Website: bh-photo
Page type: payment
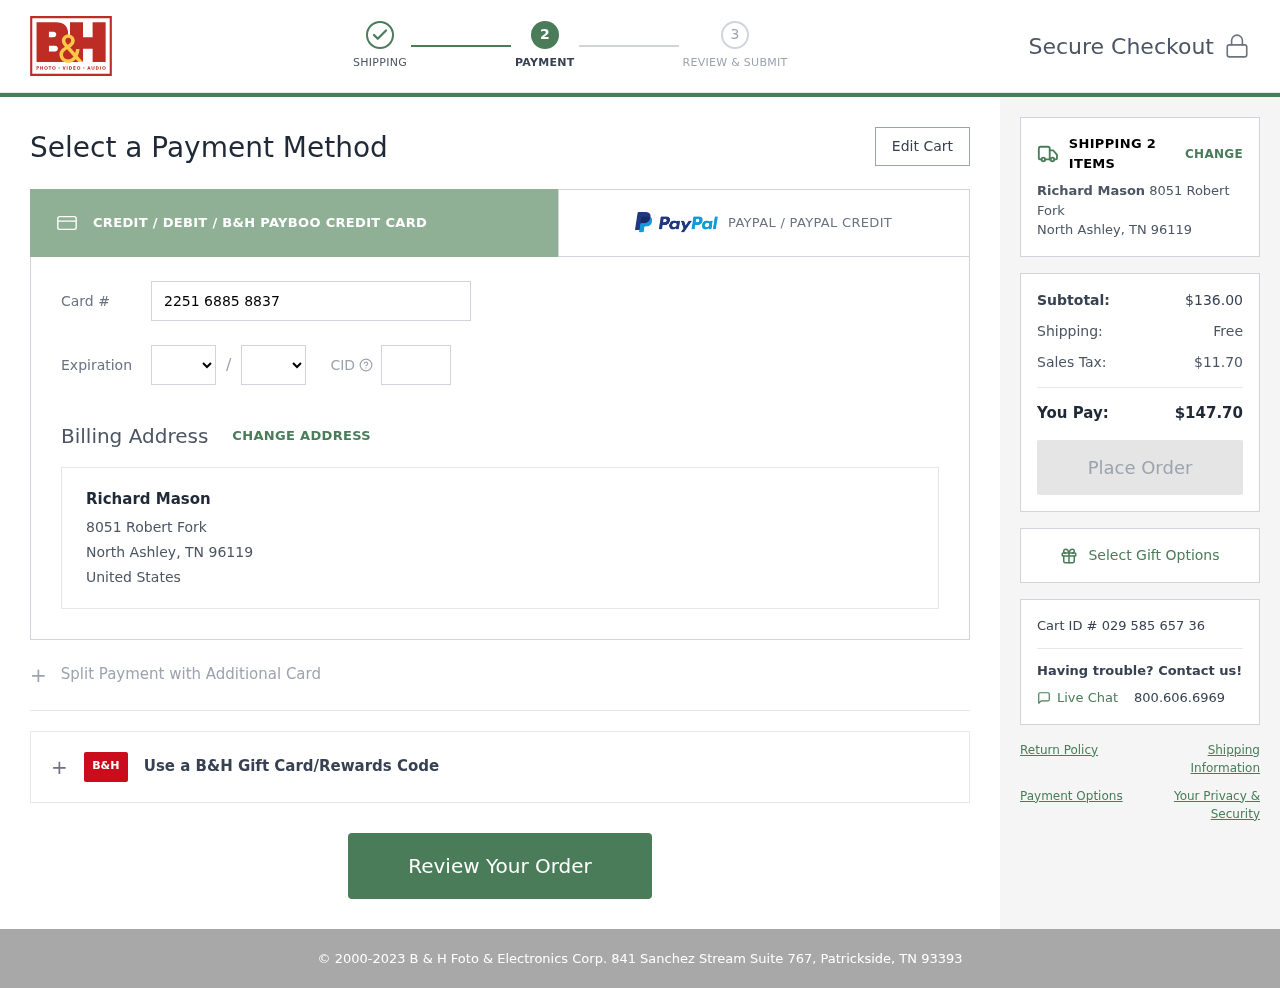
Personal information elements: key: PII_CARD_CVV
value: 723
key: PII_CARD_EXPIRY_MONTH
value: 04
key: PII_CARD_EXPIRY_YEAR
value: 27
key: PII_CARD_NUMBER
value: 2251 6885 8837 6362
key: PII_CITY_STATE_ZIP
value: North Ashley, TN 96119
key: PII_COUNTRY
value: United States
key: PII_FULLNAME
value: Richard Mason
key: PII_STREET
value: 8051 Robert Fork
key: PII_FULLNAME2
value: Richard Mason
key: PII_STREET2
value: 8051 Robert Fork
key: PII_CITY_STATE_ZIP2
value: North Ashley, TN 96119
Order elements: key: ORDER_NUM_ITEMS
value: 2
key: ORDER_SUBTOTAL
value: $136.00
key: ORDER_SHIPPING_COST
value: Free
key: ORDER_TAX
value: $11.70
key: ORDER_TOTAL
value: $147.70
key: ORDER_ID
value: Cart ID # 029 585 657 36